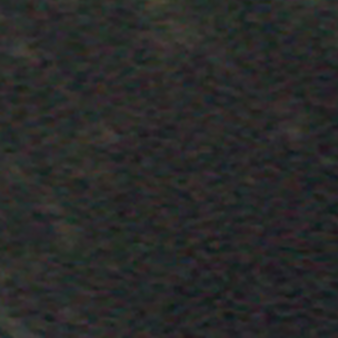
Label: other